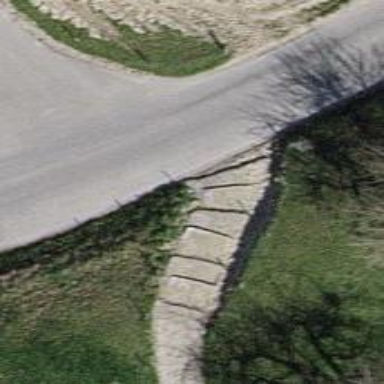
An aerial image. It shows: Concrete path.